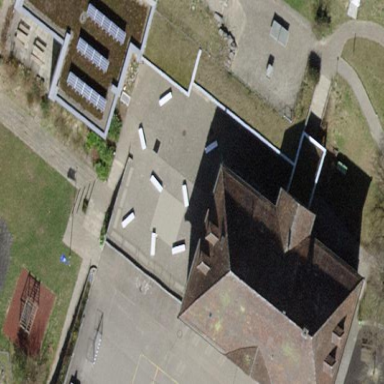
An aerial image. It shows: School building.